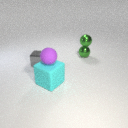
large cyan rubber cube to the right of small gray metal cube